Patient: sex F, age 63
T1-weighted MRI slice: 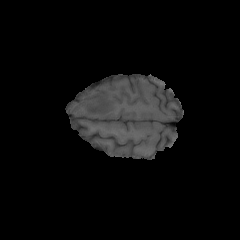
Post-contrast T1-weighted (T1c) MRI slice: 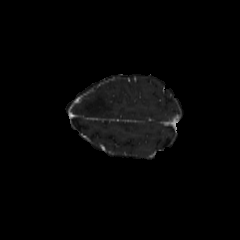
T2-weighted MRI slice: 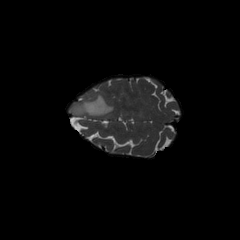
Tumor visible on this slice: yes
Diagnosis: Glioblastoma, IDH-wildtype
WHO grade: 4